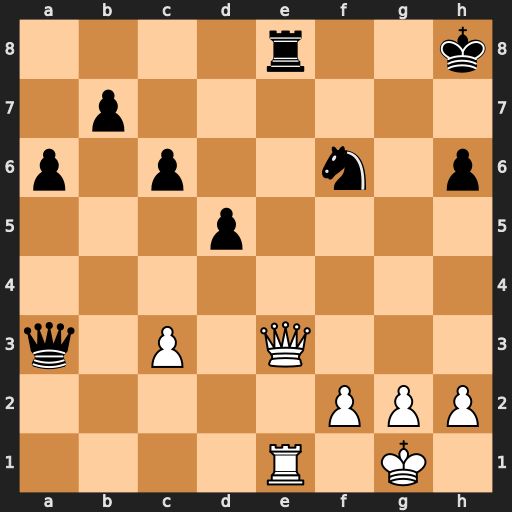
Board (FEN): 4r2k/1p6/p1p2n1p/3p4/8/q1P1Q3/5PPP/4R1K1
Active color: w
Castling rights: -
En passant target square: -
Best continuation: Qxh6+ Kg8 Qg6+